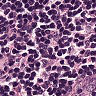
Metastatic tissue present: no